Question: I have written an XMPP client with jQuery+Strophe. It all works well (1-on-1, presence, MUC, etc) and is contained within a jQuery-plugin. However, when the page unloads, it sends 2 final requests with the same rid. It only recently became a problem when I started working on session attachment.
Here is an example of the Firebug console:

Here, I just logged in and immediately refreshed the page. The first post you see is the initial presence stanza after the login. After that request, a new BOSH request has started to keep a connection open to the server. This request is aborted when I refresh the page. So far, everything goes as I expected.
However, after the aborted request, strophe sends yet another request with that exact same RID. The final request is sent from strophe for (I suppose) good manners and not relevant to the problem. However its response indicates that openfire (the XMPP server) killed the session in an attempt to protect the account.
I have looked at my code and cannot find any request made on my behalf. I'm fairly certain that strophe sends this request. However, it must come from something I did since my initial prototype did not have that problem (in fact, I often had to manually kill sessions on the admin panel because I forgot to close them via client).
Are there any known issues that I should check before I post the offending code?
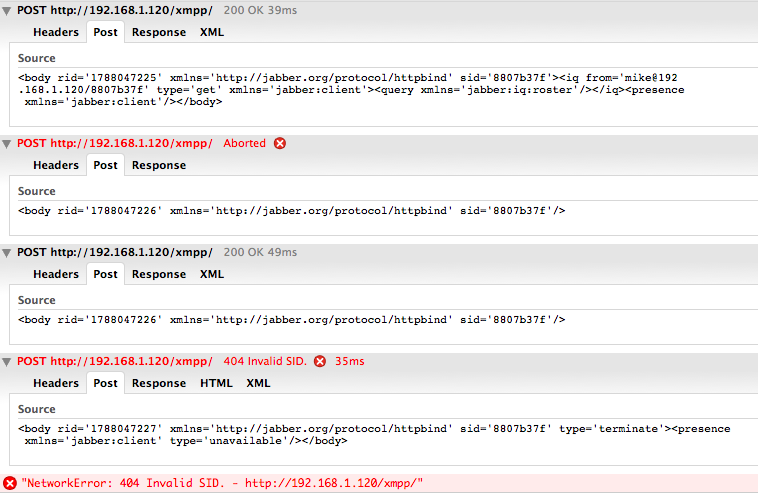
Answer: I went back to the working prototype but discovered that it also had this very same bug. After a bit of testing, I found out that it only occurs after I immediately refreshed the page. If a request was made before refreshing the page, the bug does not happen. I informed the dev about this and made a hack to make it work until it is fixed on their side.
### UPDATE:
I found out that this happens with Firefox. Safari and even IE do it correctly (i.e. don't do the double post). So maybe it's Firefox that is behaving bad after all!
### UPDATE 2:
I received a mail requesting the modifications I made. Here they are.
In strophe.js at around line 2566, change
'''
sendFunc();
'''
to
'''
if (req.sends == 0) {
sendFunc();
}
'''